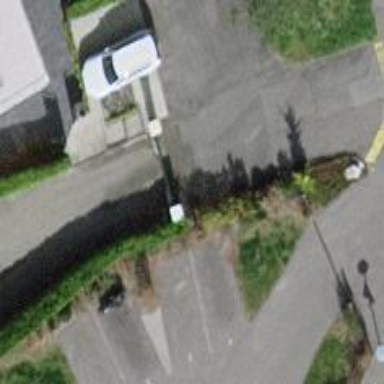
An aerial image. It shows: Gate.